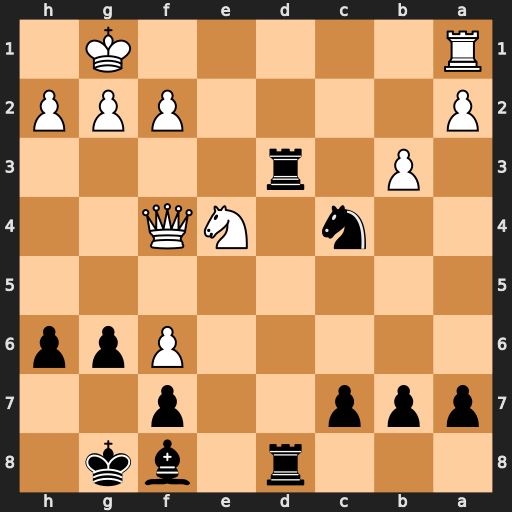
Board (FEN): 3r1bk1/ppp2p2/5Ppp/8/2n1NQ2/1P1r4/P4PPP/R5K1
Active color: b
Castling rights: -
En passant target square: -
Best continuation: Rd1+ Rxd1 Rxd1#